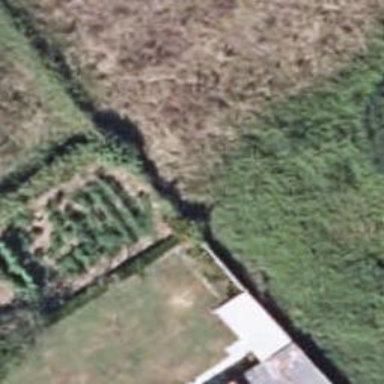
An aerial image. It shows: Fence.